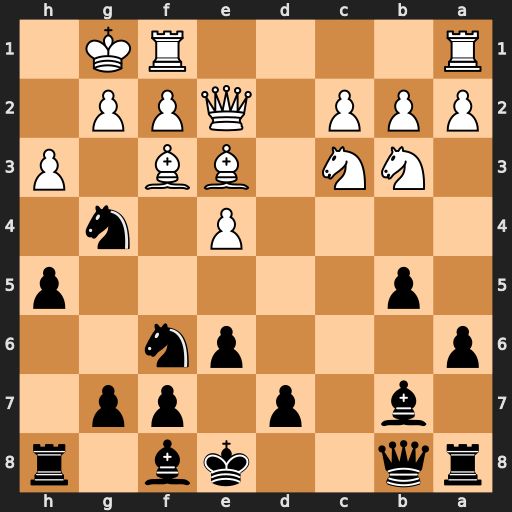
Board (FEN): rq2kb1r/1b1p1pp1/p3pn2/1p5p/4P1n1/1NN1BB1P/PPP1QPP1/R4RK1
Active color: b
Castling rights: kq
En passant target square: -
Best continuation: Qh2#